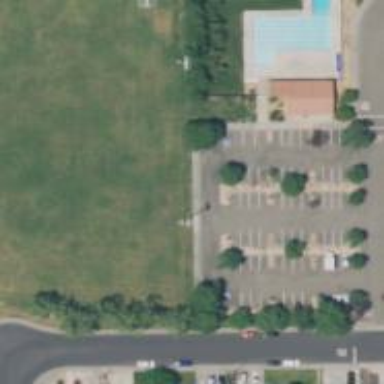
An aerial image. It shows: Parking area with surface.